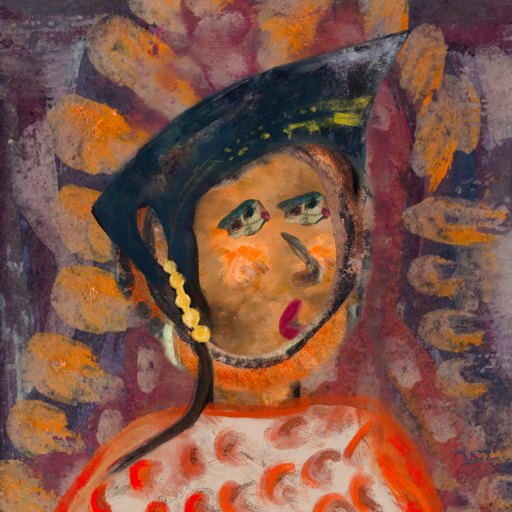
Background: Doll, Head And Neck Side: Gypsy_Queen, Face Side: Pipe, Bust: Rupkatha, Hair Side: Childish, Head Accessory: Irani, Second Necklace: Blank, Necklace: Blank, Baby: Blank